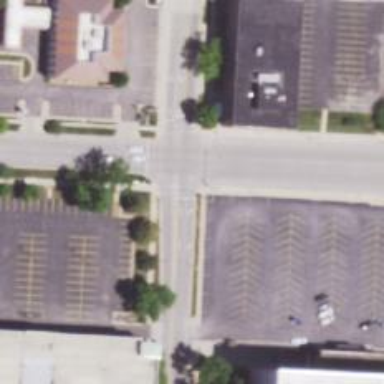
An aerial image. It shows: Solid crossing edge road marking.